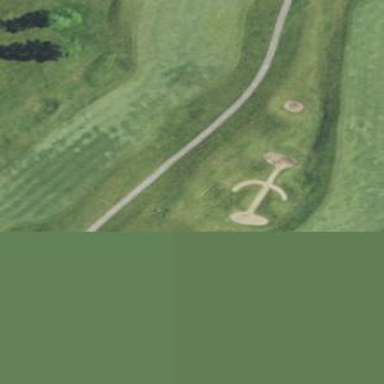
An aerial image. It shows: Golf fairway surrounded by grass.